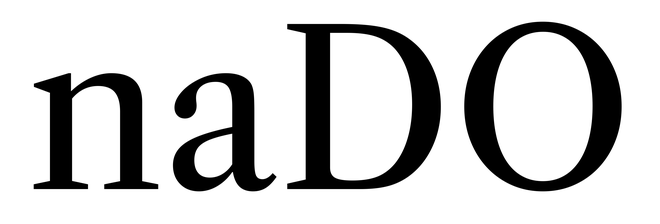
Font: LibreCaslonText_Regular